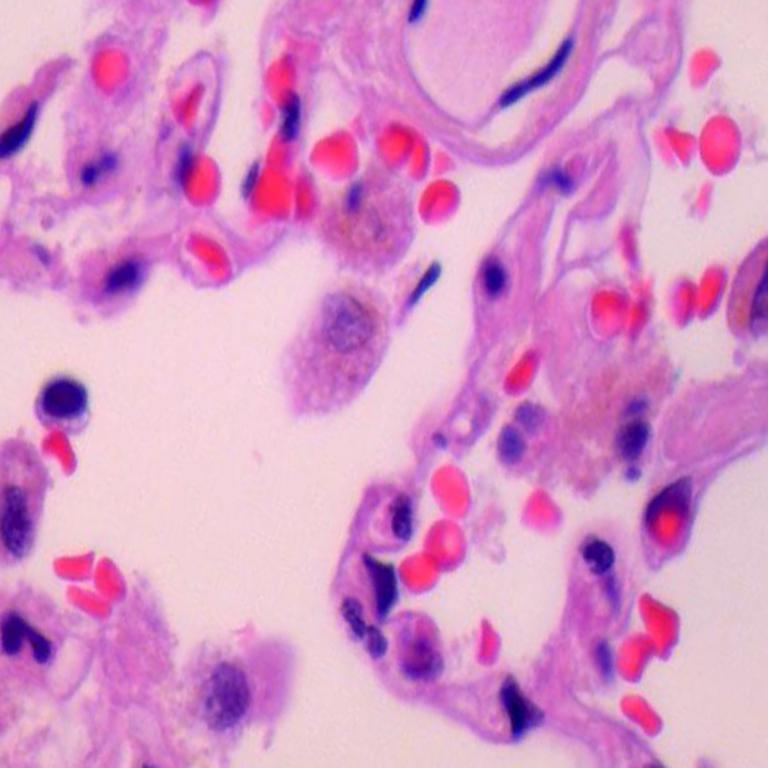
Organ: lung
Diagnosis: benign